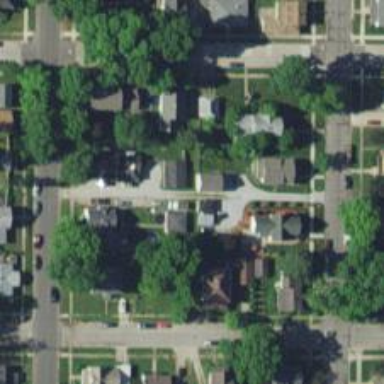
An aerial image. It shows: Alley classified as service road.